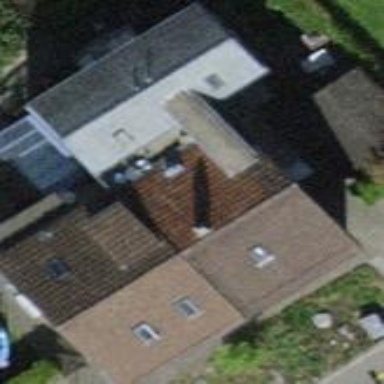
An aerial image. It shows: Building with tiled roof.